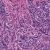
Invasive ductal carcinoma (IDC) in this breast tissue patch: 1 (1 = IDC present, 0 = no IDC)